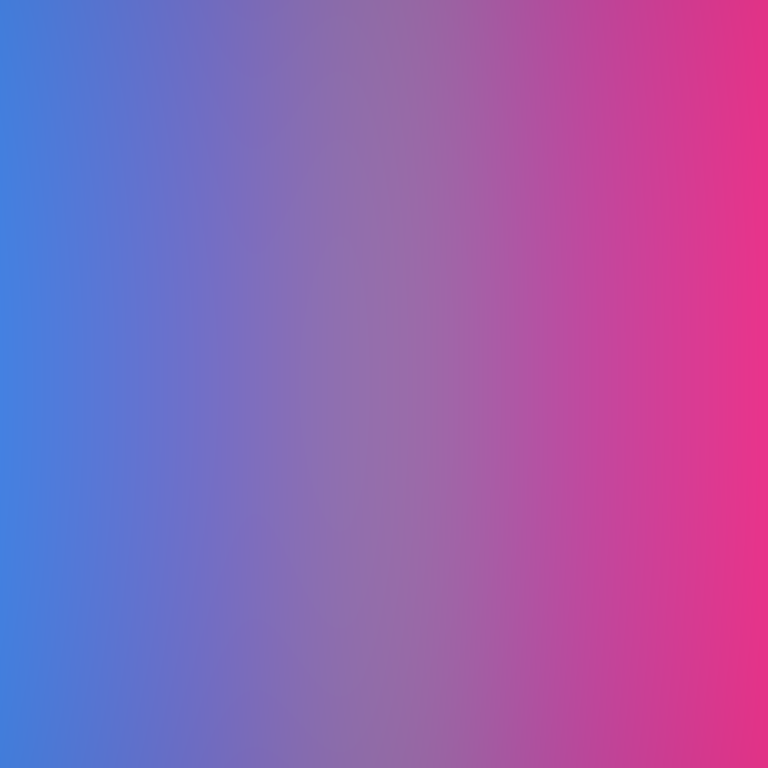
Abstract light effect, smooth gradient from cool blue to vibrant pink, calm atmosphere, soft glow, no room, no furniture, no objects.